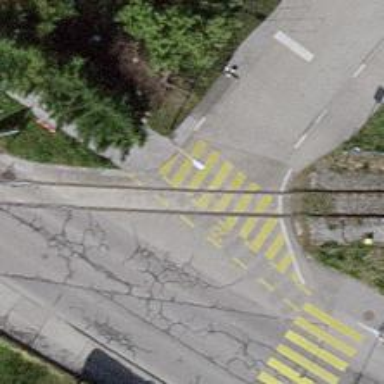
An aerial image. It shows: Railway crossing.